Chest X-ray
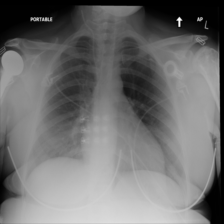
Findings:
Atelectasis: negative
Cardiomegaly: negative
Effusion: negative
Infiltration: negative
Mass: negative
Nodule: negative
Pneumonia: negative
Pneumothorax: negative
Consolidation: negative
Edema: negative
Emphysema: negative
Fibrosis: negative
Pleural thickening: negative
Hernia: negative